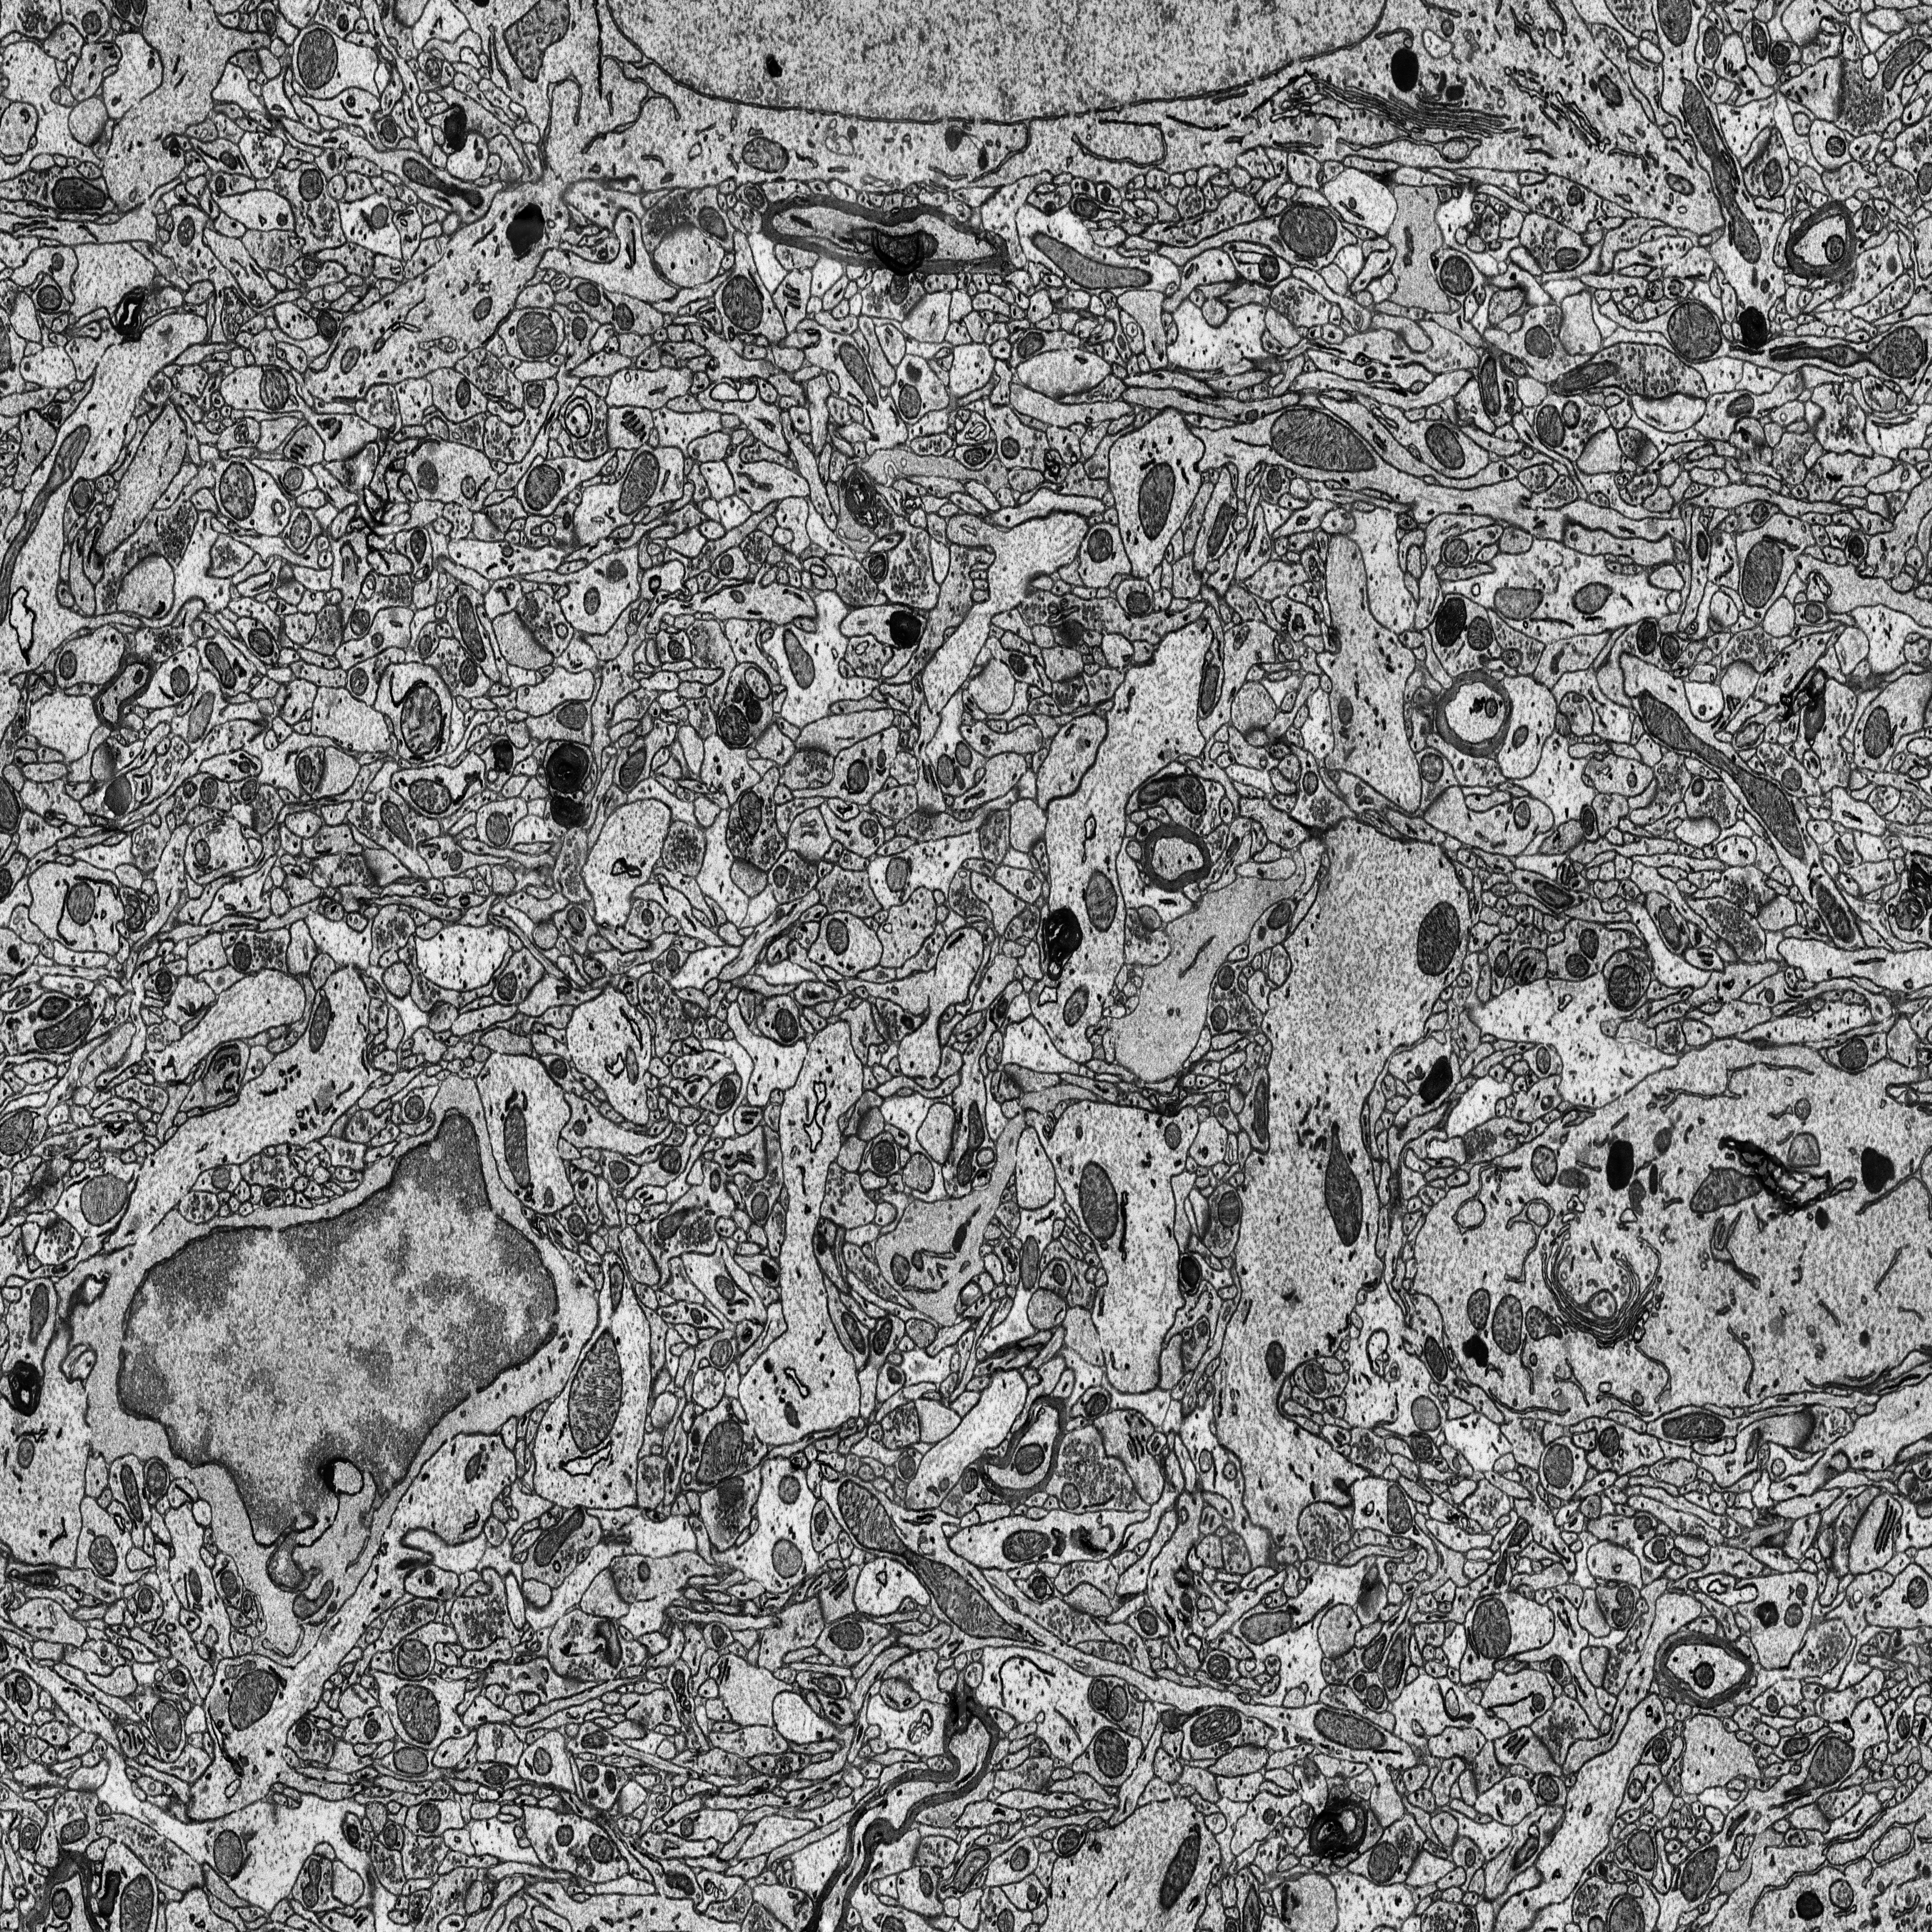
Electron microscopy slice of rat cortex tissue
Slice depth (z): 87
Mitochondria instances in slice: 383